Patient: sex F, age 38
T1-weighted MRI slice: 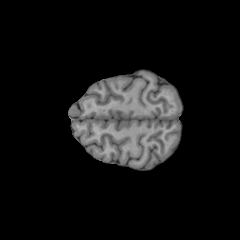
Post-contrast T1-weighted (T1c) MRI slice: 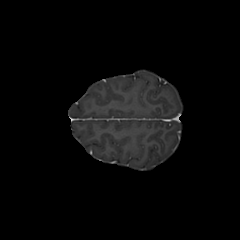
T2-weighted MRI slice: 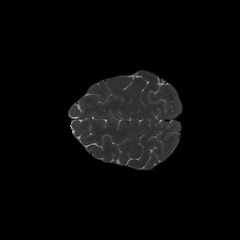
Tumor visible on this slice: no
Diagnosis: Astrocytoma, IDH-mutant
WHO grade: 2